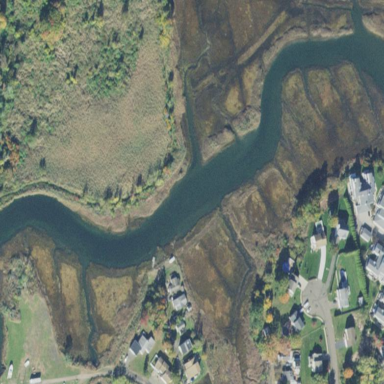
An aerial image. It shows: Saltmarsh wetland which is existing preserved open space.